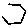
Label: hexagon